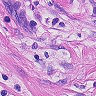
Metastatic tissue present: yes